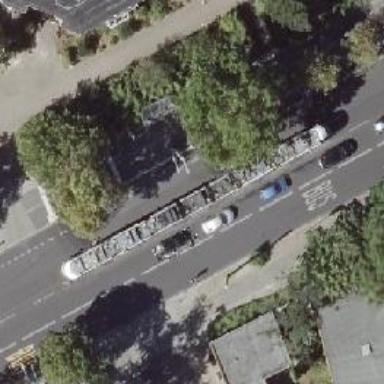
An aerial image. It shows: Tram stop.